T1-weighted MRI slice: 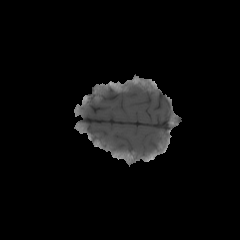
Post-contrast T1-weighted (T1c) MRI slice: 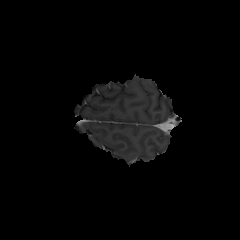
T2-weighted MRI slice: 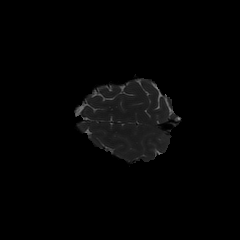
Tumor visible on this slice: no